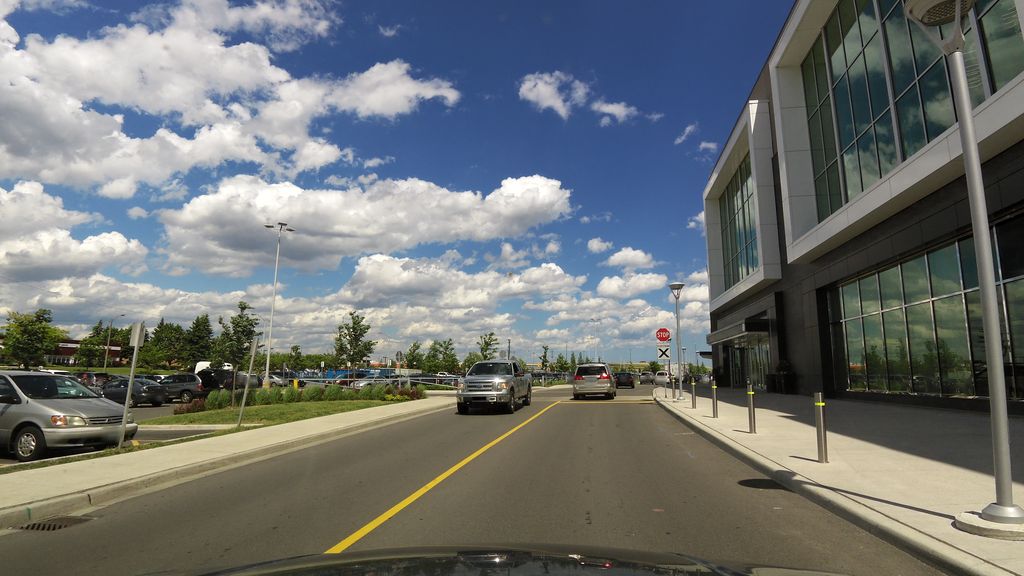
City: toronto